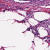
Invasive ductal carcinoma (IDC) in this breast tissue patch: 0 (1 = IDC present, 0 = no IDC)